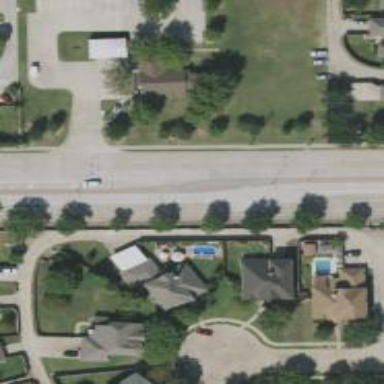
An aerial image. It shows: Secondary road with separate sidewalks.